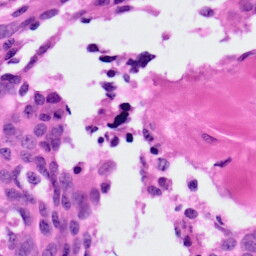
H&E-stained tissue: Ovarian